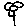
Label: flower